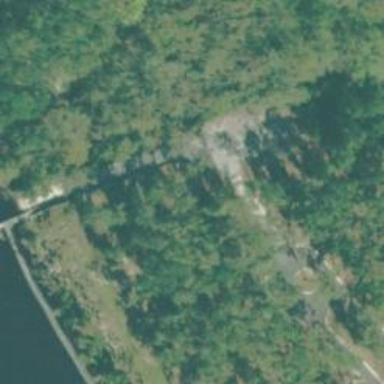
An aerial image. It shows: Slipway service road.